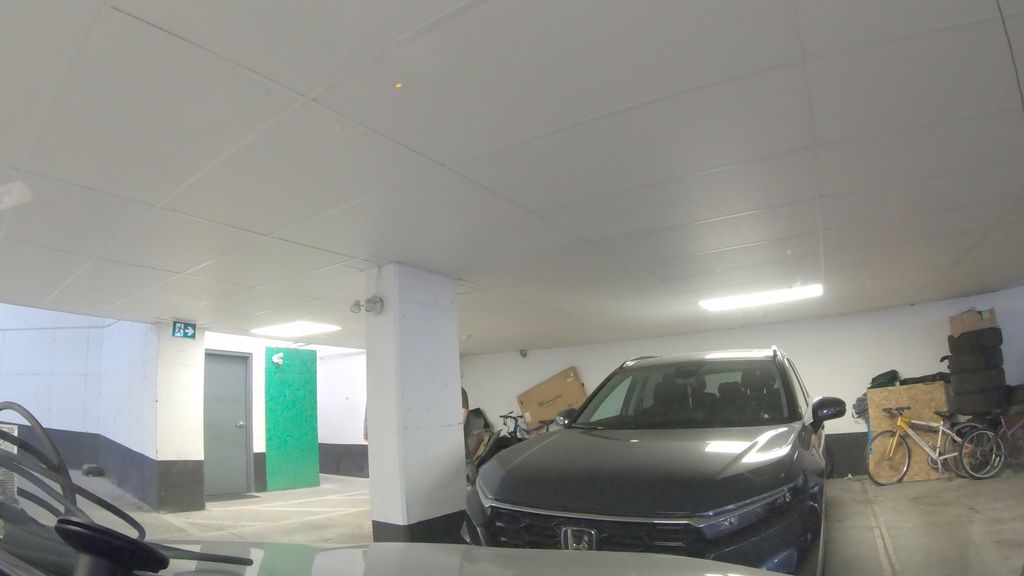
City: toronto